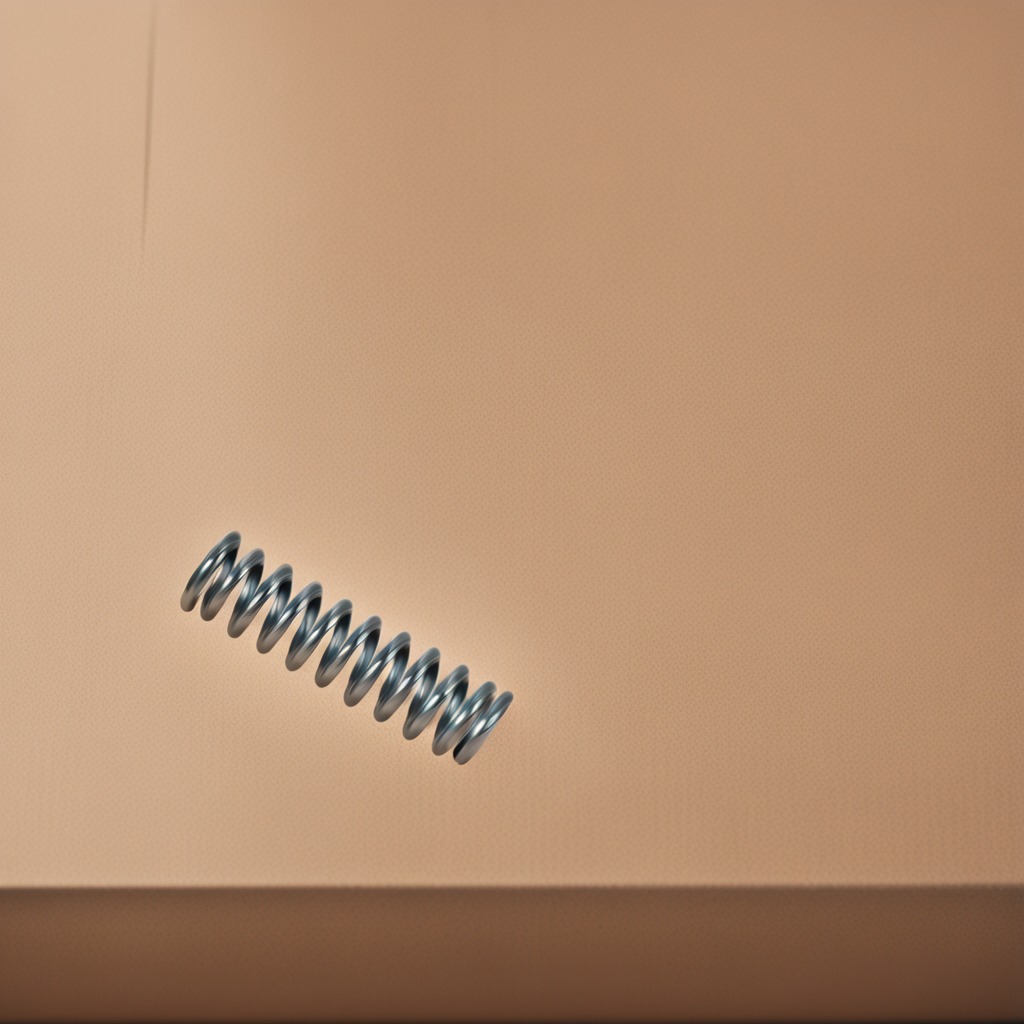
A coiled metal spring is lying on the clean dry cardboard box surface in an outdoor workshop during daytime bright natural light soft shadows slightly creased but